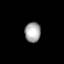
Tissue: lung
Cell type: Others
Senescence score: 0.2396
Nuclear area (px): 314
Mean DAPI intensity: 165.939